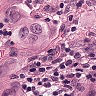
Metastatic tissue present: yes